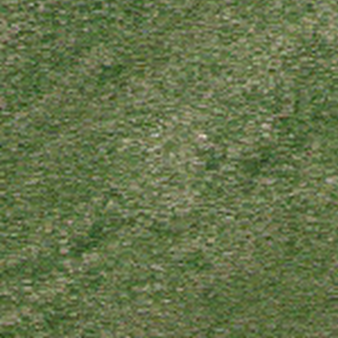
Label: other